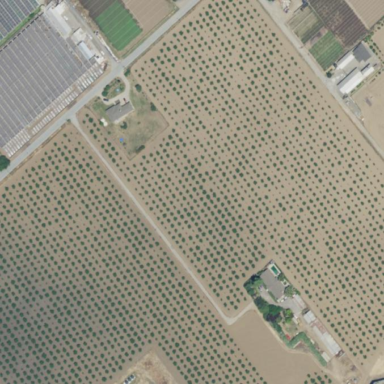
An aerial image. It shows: Orchard.